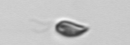
Label: Cryptophyta